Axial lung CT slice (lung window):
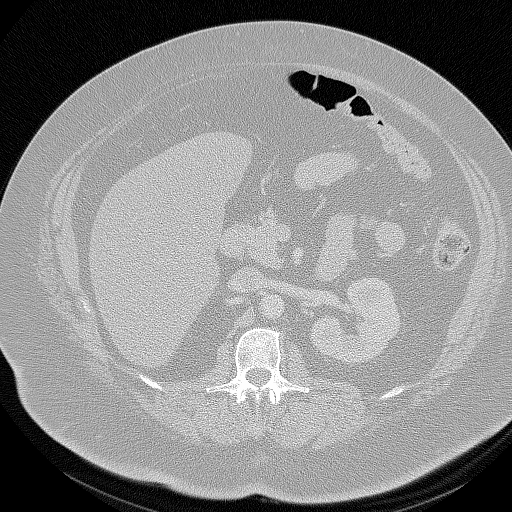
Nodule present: no